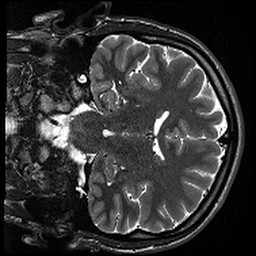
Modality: T2w
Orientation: coronal
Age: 24
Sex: male
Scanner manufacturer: siemens
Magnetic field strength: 3 T
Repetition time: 13.15 s
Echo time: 0.082 s